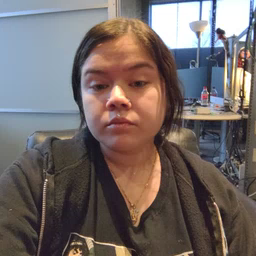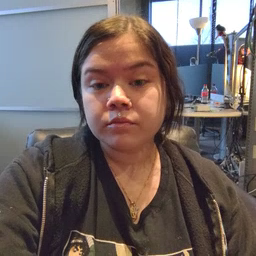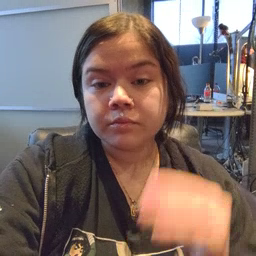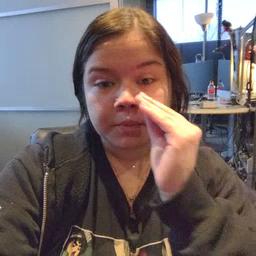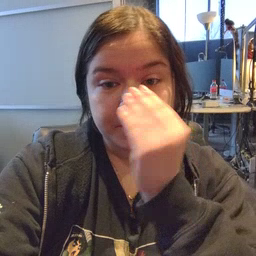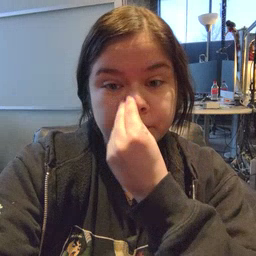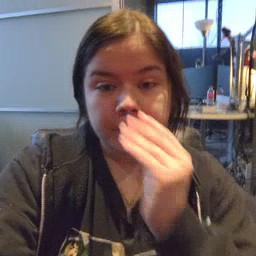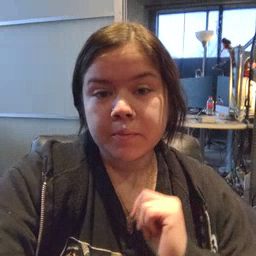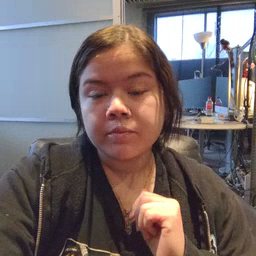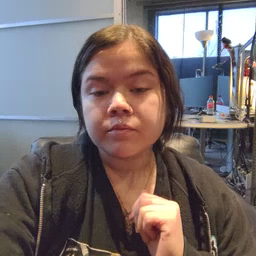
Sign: flower